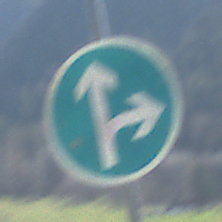
Verkehrszeichen: VorgeschriebeneFahrtrichtungGeradeausOderRechts
Umgebung: Outdoor, Nature
Tageszeit: MorningAfternoon
Wetter: PartlyCloudy
Licht: Natural
Jahreszeit: NotSpecified
Kontrast: HighContrast